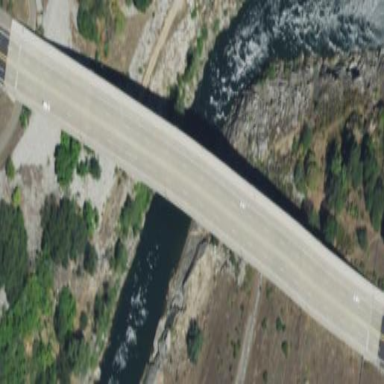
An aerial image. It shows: Man-made bridge.